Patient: sex M, age 55
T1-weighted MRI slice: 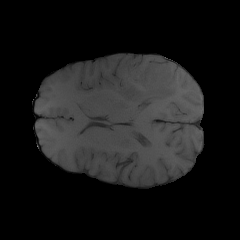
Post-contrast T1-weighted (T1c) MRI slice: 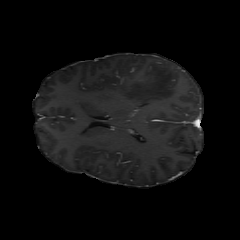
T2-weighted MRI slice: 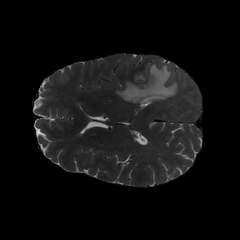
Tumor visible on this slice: yes
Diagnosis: Glioblastoma, IDH-wildtype
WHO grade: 4